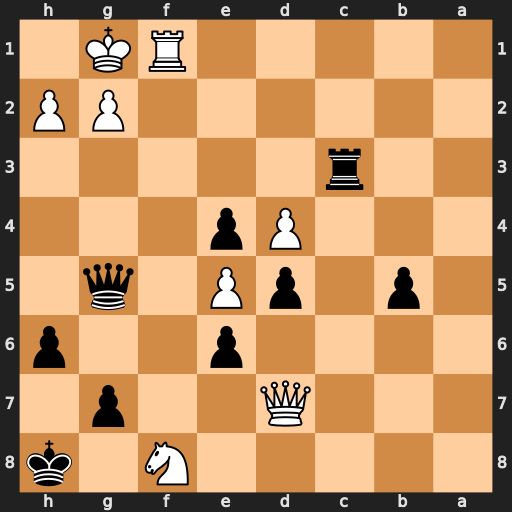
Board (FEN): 5N1k/3Q2p1/4p2p/1p1pP1q1/3Pp3/2r5/6PP/5RK1
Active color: b
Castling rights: -
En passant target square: -
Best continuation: Rc2 g3 Qh5 h3 Qg5 Kh1 Qxg3